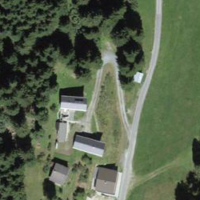
EUNIS habitat code: 43
Species observed at this site:
Vanessa atalanta